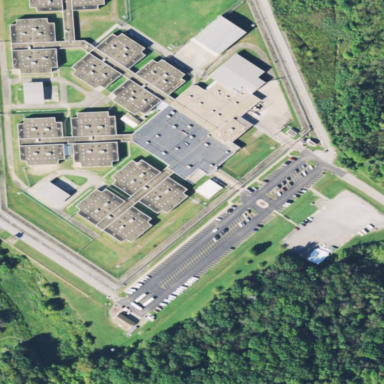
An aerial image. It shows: Prison.